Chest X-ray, PA view. Patient: 64 years old, sex M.
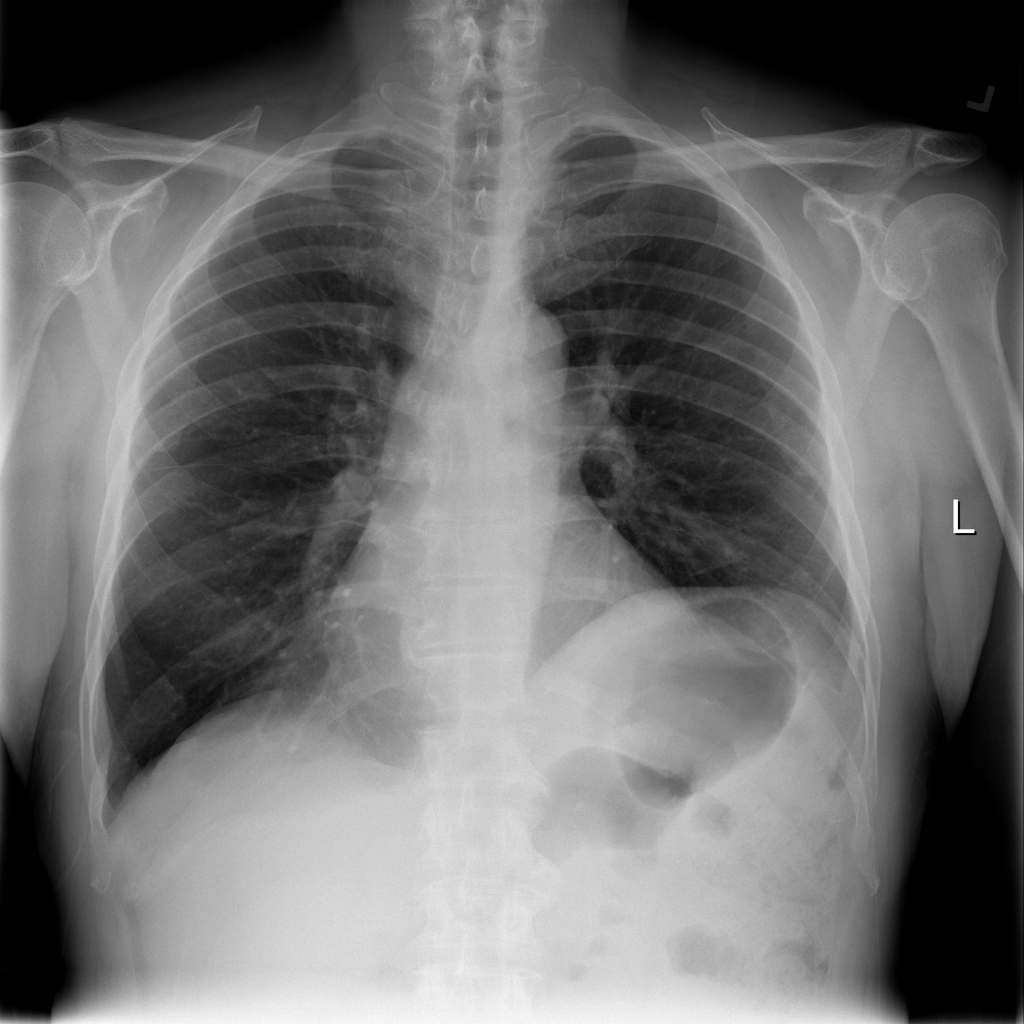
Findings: No Finding